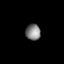
Tissue: lung
Cell type: Endothelial cells
Senescence score: 0.6164
Nuclear area (px): 234
Mean DAPI intensity: 130.709